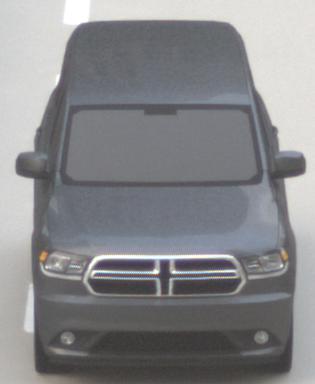
Make: Dodge
Model: Durango
Detailed model: Gen. 3
Model produced from: 2010
Doors: 5
Color: gray
Road condition: dry road
Daytime: morning or afternoon
Contrast: low contrast